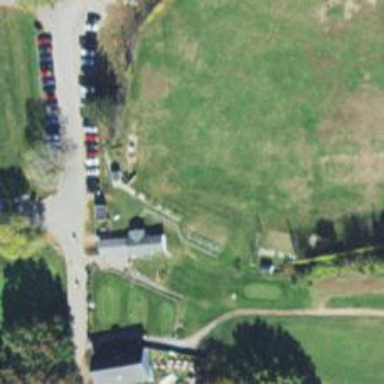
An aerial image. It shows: Golf tee.